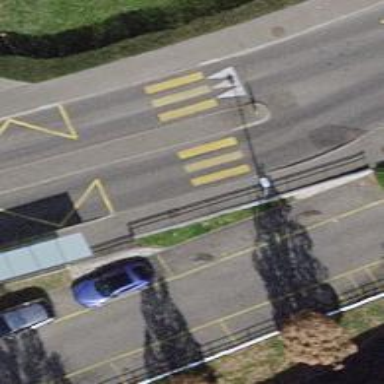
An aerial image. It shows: Asphalt sidewalk.